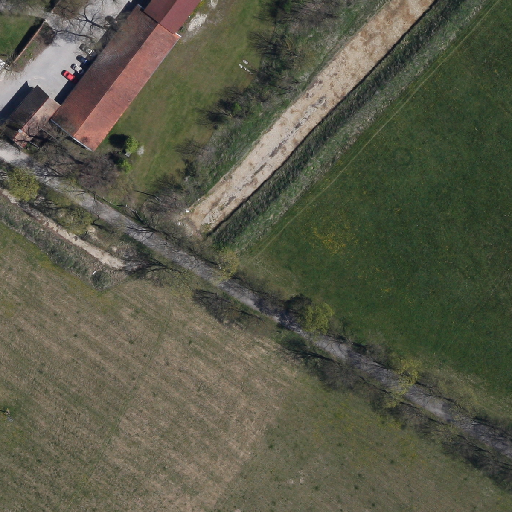
Referring expression: light-duty vehicle